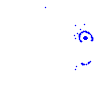
Particle: proton